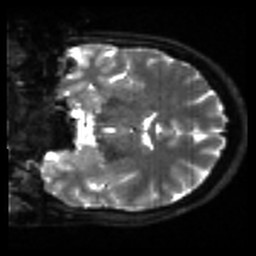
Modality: sbref
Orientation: coronal
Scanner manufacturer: siemens
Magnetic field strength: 3 T
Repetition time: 4 s
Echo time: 0.0594 s